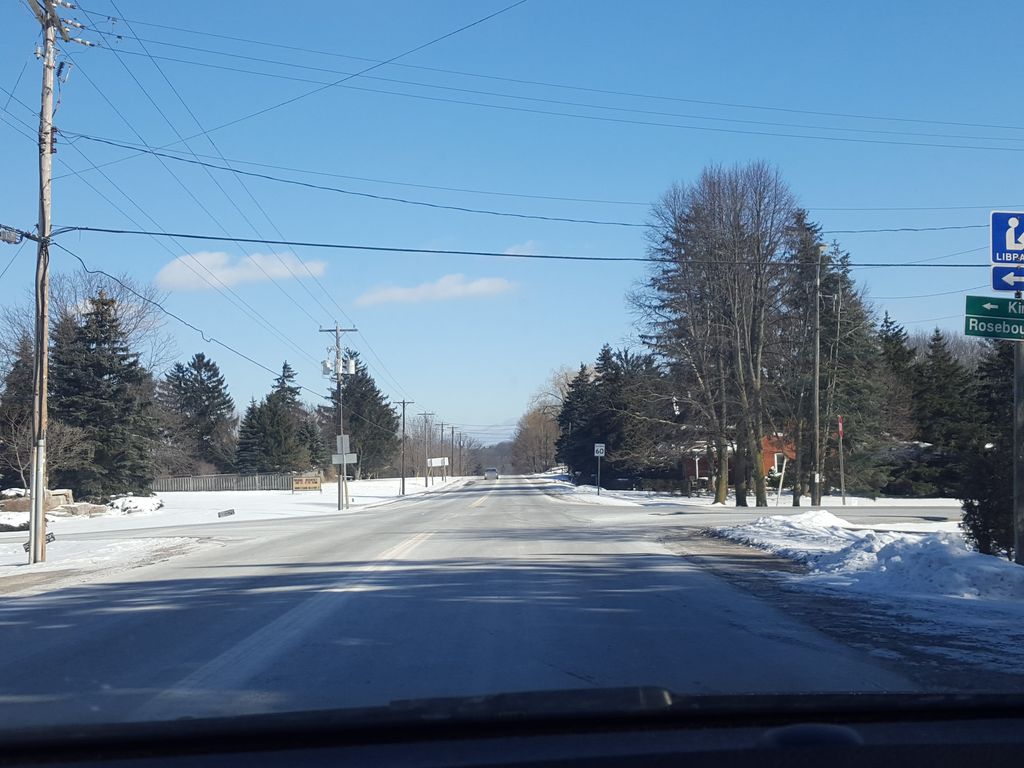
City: hamilton